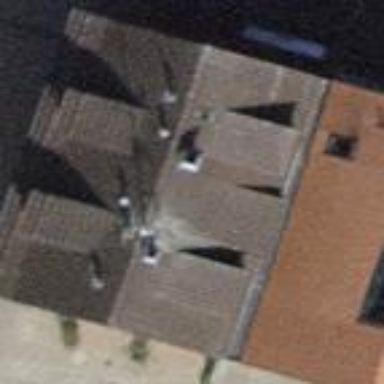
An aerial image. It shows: Hotel building.